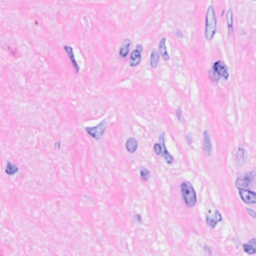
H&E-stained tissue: Breast